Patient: sex F, age 53
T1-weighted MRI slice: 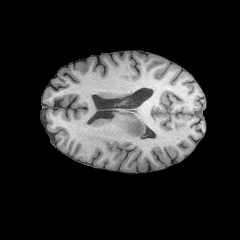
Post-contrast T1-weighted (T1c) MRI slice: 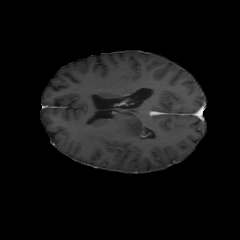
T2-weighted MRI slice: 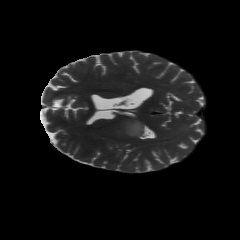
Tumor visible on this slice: yes
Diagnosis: Astrocytoma, IDH-wildtype
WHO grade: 3